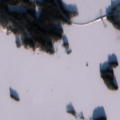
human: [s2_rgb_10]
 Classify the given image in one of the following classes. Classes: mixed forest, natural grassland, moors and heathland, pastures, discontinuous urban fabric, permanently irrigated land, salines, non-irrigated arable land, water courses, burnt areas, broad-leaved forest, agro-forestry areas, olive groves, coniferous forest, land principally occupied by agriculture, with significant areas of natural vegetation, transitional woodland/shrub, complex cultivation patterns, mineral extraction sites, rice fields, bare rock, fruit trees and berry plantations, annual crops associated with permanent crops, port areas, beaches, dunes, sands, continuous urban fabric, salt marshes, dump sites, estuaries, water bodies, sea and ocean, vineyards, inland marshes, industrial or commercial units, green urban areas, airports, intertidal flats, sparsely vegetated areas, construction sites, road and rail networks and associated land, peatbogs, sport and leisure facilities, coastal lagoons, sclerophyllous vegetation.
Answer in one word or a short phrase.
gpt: coniferous forest, mixed forest, water bodies